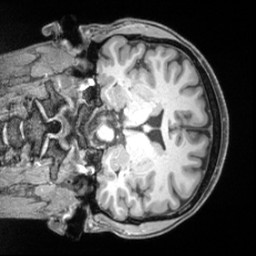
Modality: T1w
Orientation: coronal
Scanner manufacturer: siemens
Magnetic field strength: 3 T
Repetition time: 2.55 s